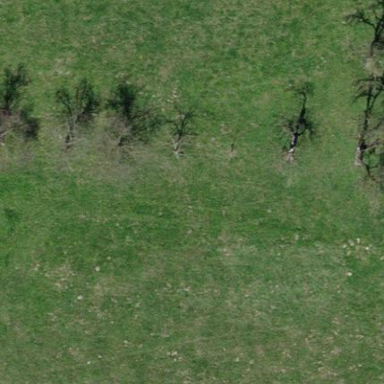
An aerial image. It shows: Orchard.